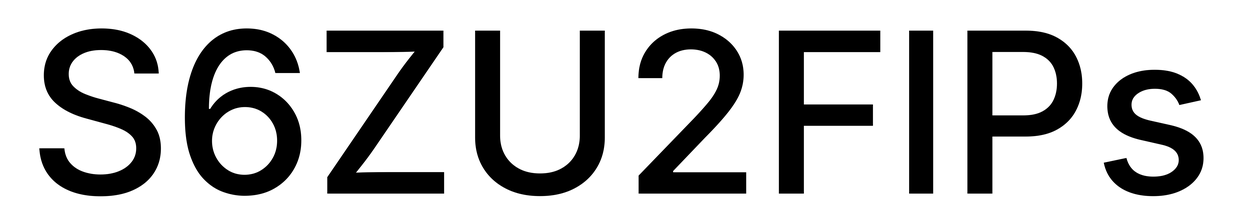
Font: Inter_Medium